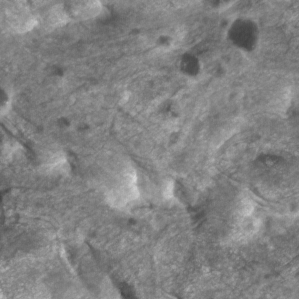
Label: non_frost